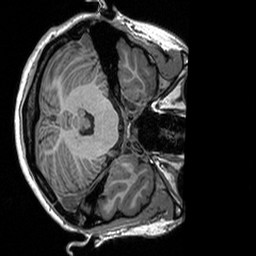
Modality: T1w
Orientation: axial
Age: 28
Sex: female
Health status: healthy
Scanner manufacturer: siemens
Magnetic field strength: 3 T
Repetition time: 2.3 s
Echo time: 0.00298 s